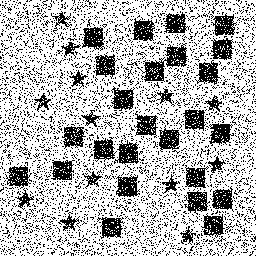
Squares: 25
Triangles: 0
Stars: 13
Total shapes: 38